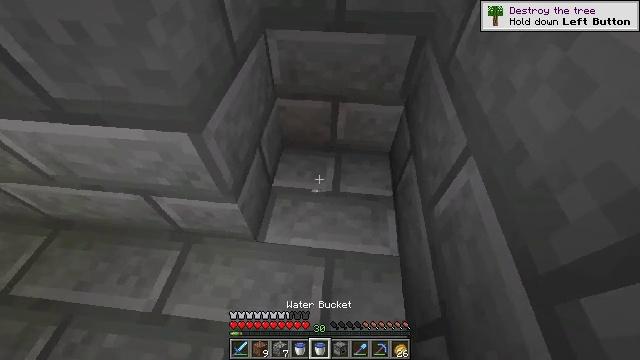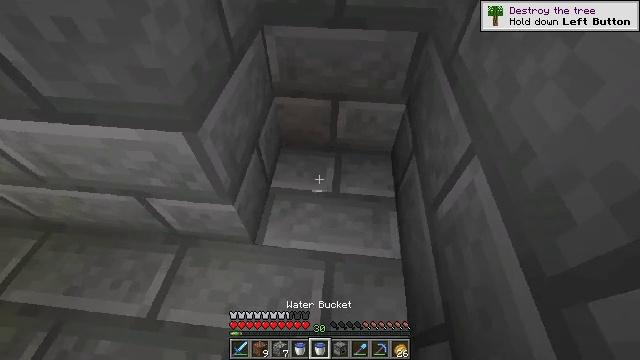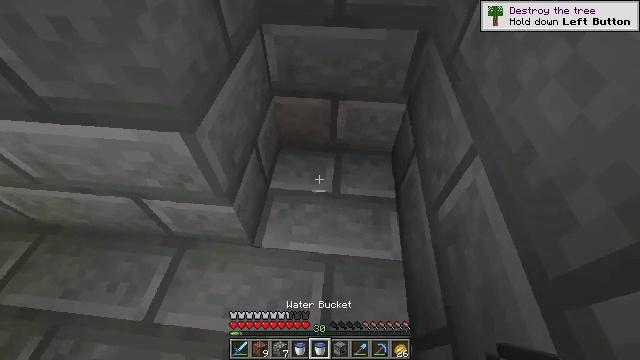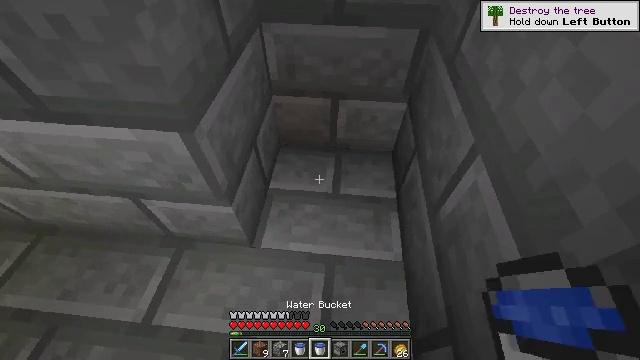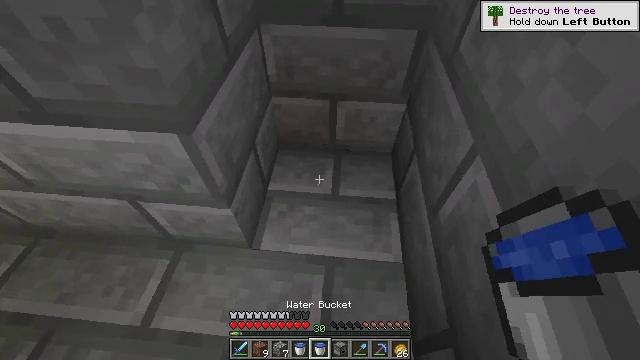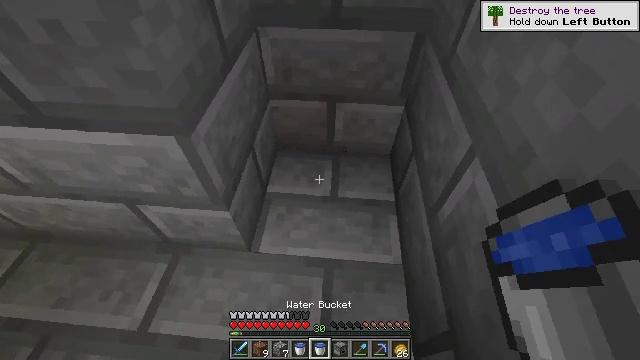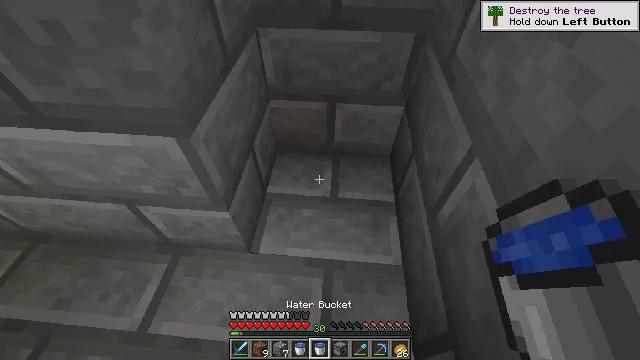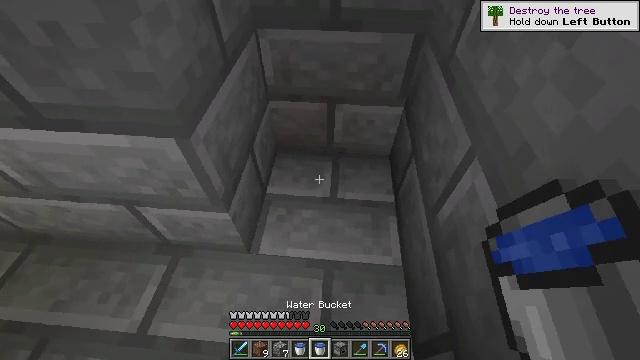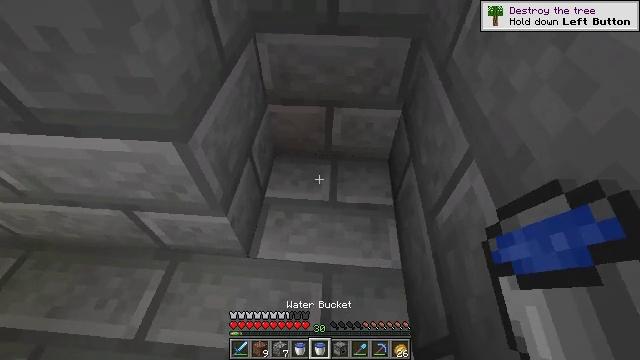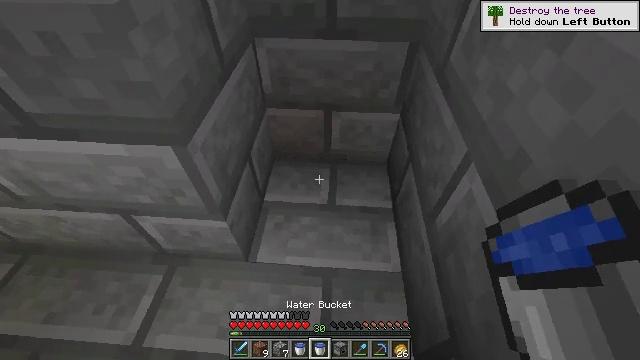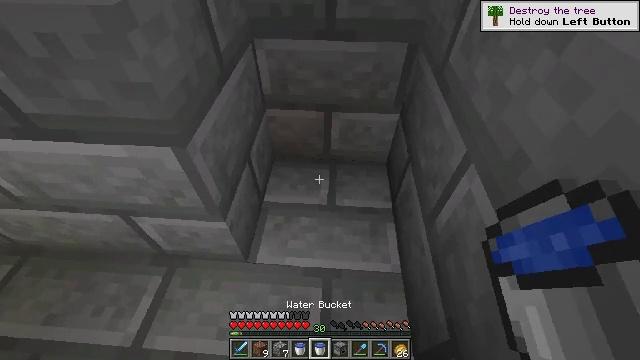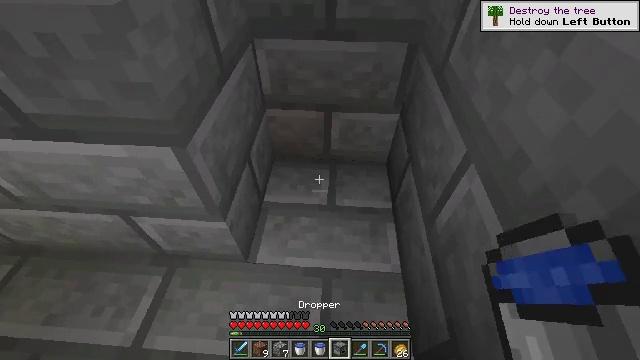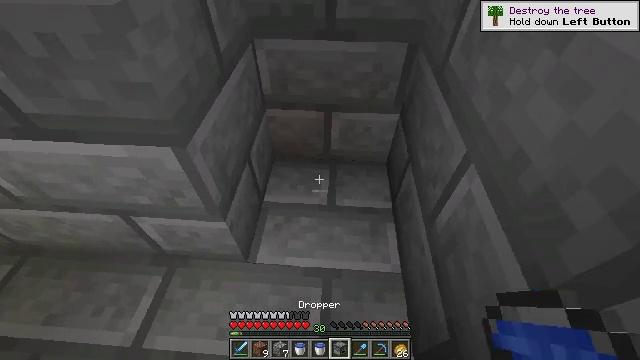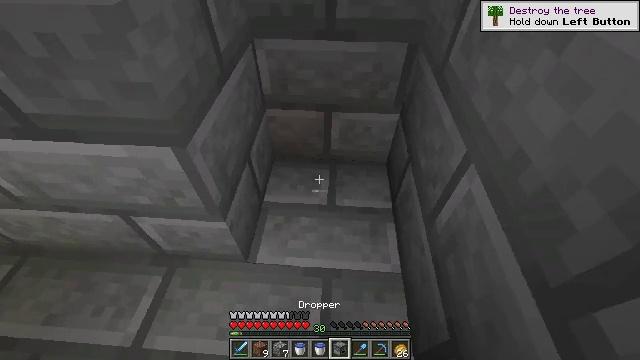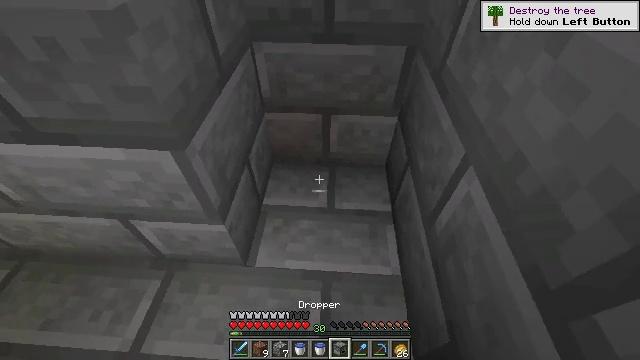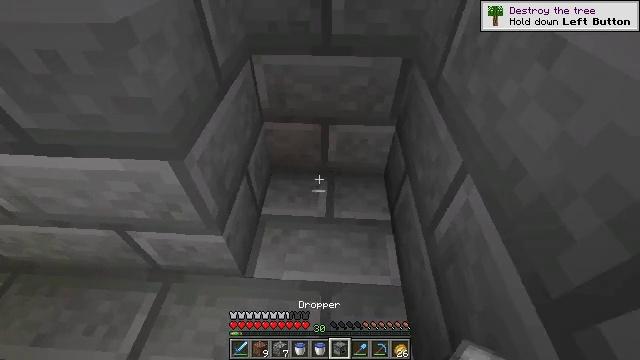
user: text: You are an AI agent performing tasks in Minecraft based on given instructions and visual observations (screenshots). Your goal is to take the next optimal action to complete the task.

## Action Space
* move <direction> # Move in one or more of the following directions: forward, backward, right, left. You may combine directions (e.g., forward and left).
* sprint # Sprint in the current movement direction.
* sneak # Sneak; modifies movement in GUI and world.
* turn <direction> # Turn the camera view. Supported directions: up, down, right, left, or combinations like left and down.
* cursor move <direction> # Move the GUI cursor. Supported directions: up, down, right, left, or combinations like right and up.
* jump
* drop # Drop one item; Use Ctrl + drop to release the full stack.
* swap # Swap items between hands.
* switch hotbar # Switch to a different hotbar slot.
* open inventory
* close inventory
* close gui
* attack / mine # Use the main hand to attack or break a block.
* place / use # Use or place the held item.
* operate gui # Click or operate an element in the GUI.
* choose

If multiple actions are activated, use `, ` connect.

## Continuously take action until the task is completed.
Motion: motion action
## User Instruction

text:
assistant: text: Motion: no_op
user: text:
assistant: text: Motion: no_op
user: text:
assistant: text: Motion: no_op
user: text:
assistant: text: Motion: no_op
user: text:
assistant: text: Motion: no_op
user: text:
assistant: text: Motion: no_op
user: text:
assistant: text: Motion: no_op
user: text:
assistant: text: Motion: no_op
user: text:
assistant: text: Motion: no_op
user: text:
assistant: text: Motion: no_op
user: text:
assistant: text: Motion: no_op
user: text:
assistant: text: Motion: no_op
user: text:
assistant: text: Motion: no_op
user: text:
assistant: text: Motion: no_op
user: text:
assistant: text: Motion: sneak, turn up
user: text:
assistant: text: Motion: sneak, turn up
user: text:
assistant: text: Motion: sneak, turn right and up
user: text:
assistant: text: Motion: sneak, turn up
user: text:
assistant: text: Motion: sneak, turn up
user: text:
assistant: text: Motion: move back, sneak, turn up
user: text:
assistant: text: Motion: move back, sneak, turn up
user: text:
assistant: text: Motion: move back, sneak, turn up
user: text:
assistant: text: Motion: move back, sneak, turn up
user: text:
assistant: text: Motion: move back, sneak, turn up
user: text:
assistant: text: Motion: move back, sneak
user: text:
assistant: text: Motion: move back, sneak
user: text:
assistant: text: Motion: move back, sneak
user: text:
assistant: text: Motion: move back, sneak
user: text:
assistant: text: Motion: move back, sneak
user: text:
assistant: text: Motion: move back, sneak